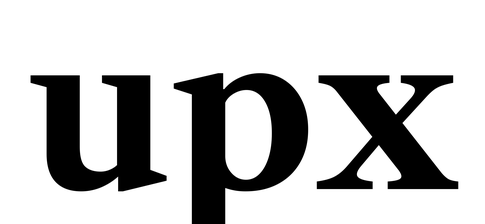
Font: LibreCaslonText_Bold